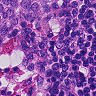
Metastatic tissue present: yes